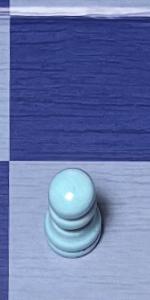
Label: Pawn_White